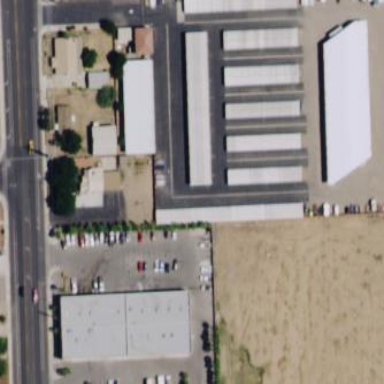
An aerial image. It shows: Storage rental shop.